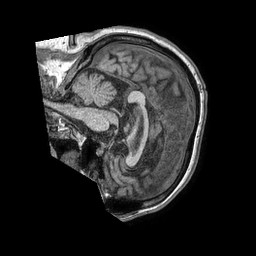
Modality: T1w
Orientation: sagittal
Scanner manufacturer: philips
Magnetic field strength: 1.5 T
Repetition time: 0.00771 s
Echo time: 0.003514 s